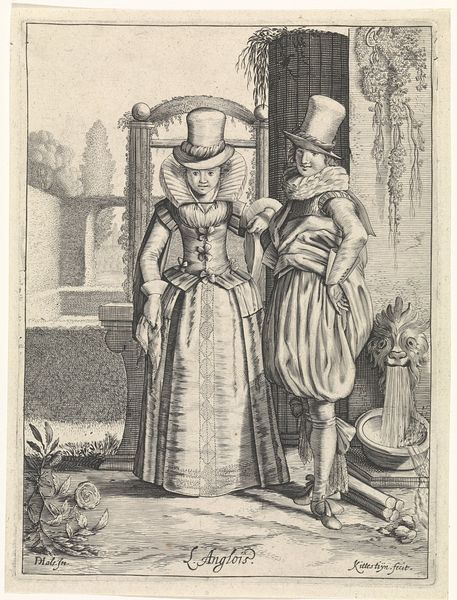
Titel: Elegant paar in Engelse kleding
Künstler: Cornelis van Kittensteyn
Standort: Amsterdam
Institution: Rijksmuseum
Schlagwörter: baum, kopf, mann, wasser, frau, grau, hut, kleid, rose, adel, pflanzen, schuhe